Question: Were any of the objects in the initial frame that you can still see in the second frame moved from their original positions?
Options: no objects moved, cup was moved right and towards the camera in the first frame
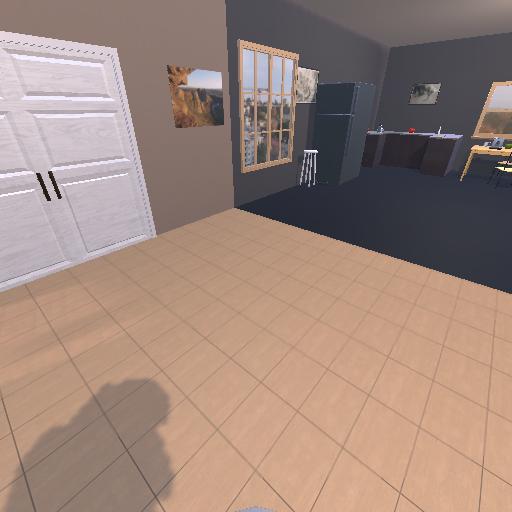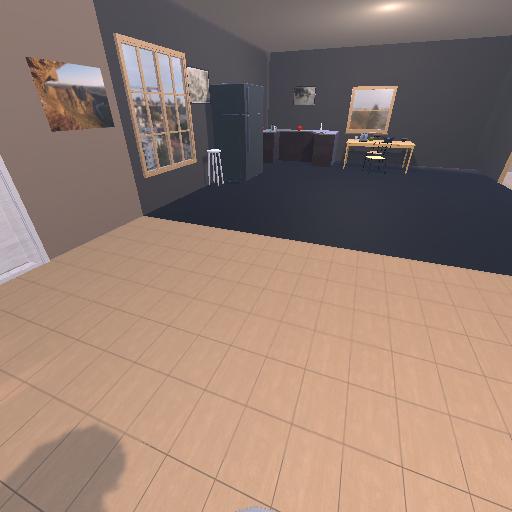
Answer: no objects moved